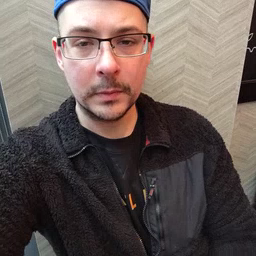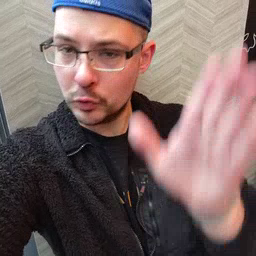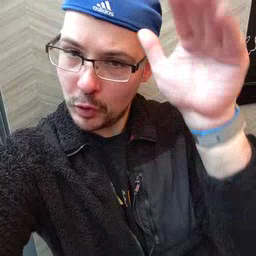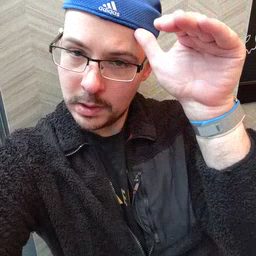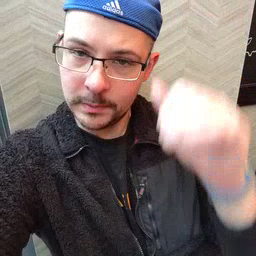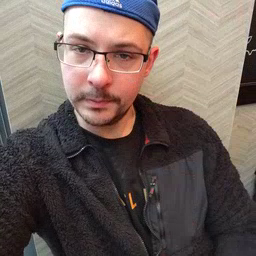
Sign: donkey